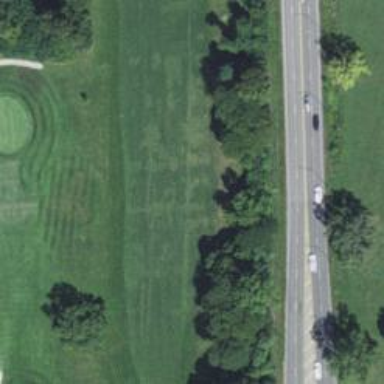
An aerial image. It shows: View of golf hole.